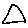
Label: triangle